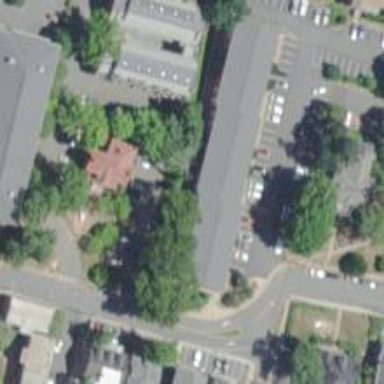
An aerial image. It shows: Park located in historic district.